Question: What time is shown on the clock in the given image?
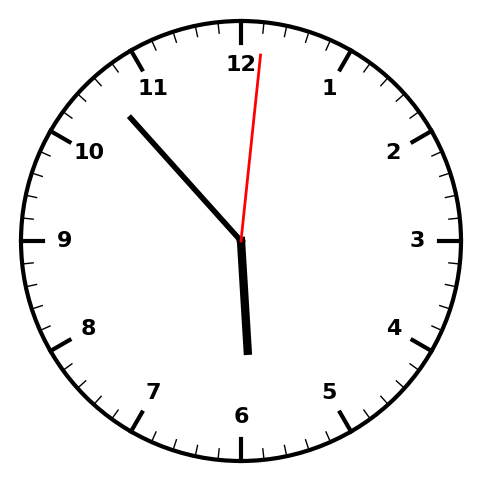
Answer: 05:53:01